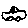
Label: car